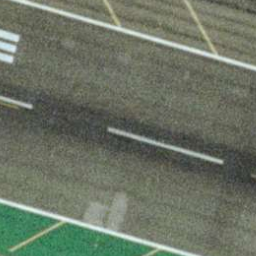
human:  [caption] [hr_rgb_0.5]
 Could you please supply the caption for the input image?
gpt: It is a straight runway with some mark lines on it .

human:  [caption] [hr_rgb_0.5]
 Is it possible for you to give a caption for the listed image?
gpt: There are some mark lines on the straight runway .

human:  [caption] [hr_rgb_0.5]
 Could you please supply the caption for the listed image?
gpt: It is a straight runway with some white mark lines on it .

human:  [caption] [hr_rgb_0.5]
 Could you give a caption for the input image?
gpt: A straight runway with some mark lines on it .

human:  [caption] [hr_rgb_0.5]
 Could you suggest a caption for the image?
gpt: A straight runway with some white mark lines on it .